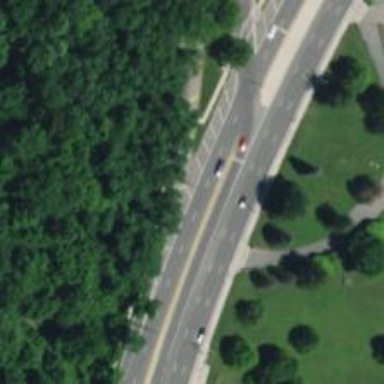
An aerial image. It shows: Primary link highway with asphalt surface.